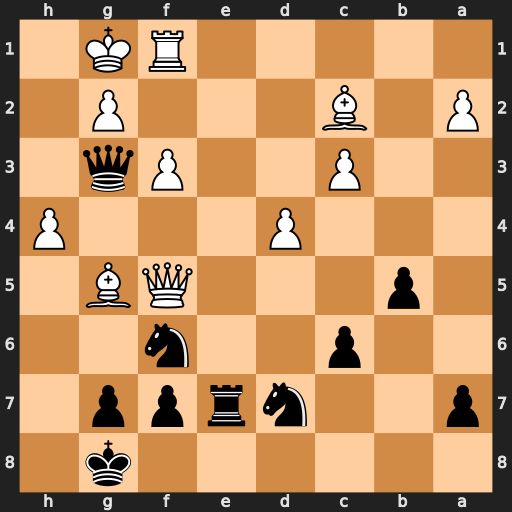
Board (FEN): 6k1/p2nrpp1/2p2n2/1p3QB1/3P3P/2P2Pq1/P1B3P1/5RK1
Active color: b
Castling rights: -
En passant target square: -
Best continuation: Re2 Qh3 Qxh3 gxh3 Rxc2